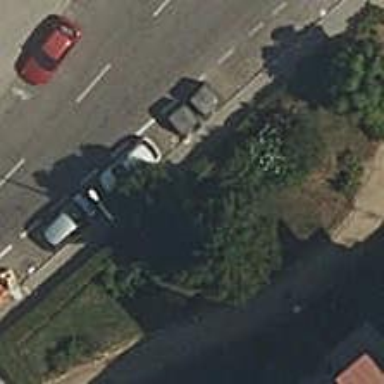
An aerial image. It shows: Garden with kerb barrier.